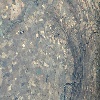
Label: land